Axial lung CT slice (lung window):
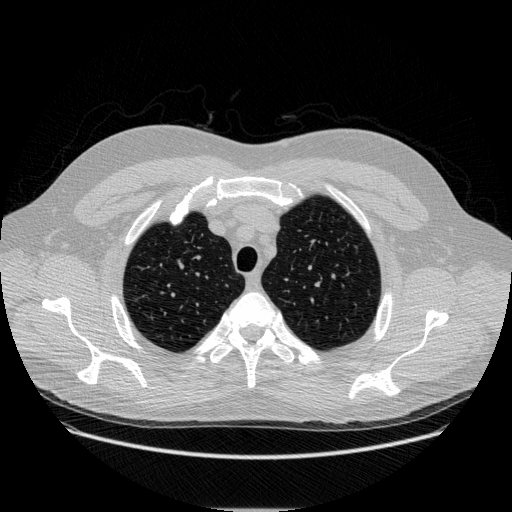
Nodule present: no